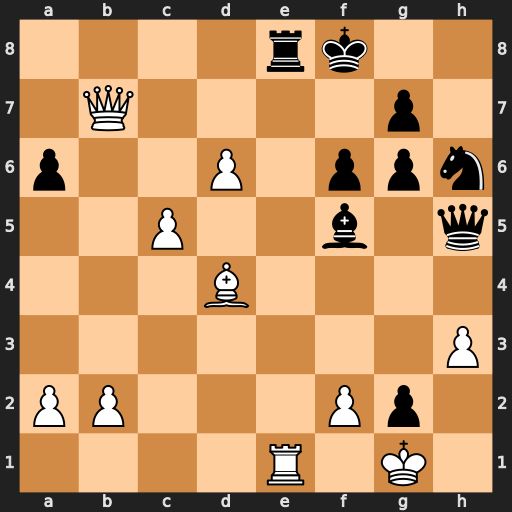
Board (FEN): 4rk2/1Q4p1/p2P1ppn/2P2b1q/3B4/7P/PP3Pp1/4R1K1
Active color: w
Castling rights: -
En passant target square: -
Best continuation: Rxe8+ Kxe8 Qe7#